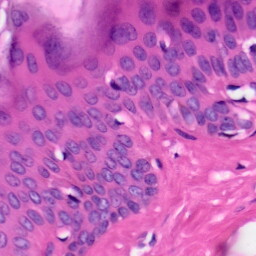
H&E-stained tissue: Skin